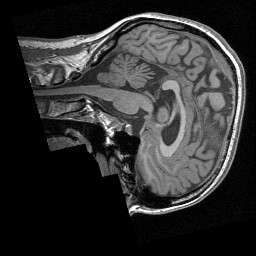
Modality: T1w
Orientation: sagittal
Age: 27
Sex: female
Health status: healthy